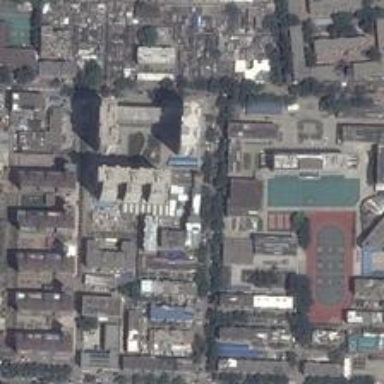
A field including several basketball courts and tennis courts stands with some buildings with different styles .